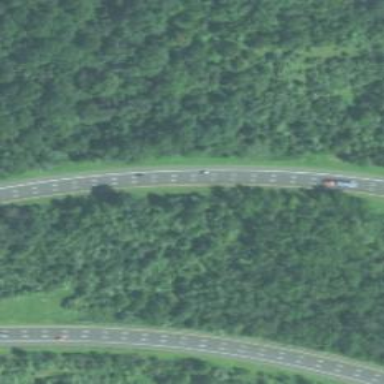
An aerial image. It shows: View of motorway.